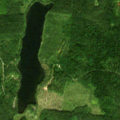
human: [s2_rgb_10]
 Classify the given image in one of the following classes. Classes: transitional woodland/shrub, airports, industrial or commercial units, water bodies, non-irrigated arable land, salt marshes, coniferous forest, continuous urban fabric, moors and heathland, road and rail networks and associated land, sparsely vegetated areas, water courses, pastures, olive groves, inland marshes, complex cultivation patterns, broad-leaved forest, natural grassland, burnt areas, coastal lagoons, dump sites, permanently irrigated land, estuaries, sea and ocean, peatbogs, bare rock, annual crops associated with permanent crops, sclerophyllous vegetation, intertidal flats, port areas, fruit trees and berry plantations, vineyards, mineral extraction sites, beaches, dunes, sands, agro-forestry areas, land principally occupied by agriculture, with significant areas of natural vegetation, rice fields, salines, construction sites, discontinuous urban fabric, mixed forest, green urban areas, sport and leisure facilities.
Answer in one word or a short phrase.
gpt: coniferous forest, mixed forest, water bodies